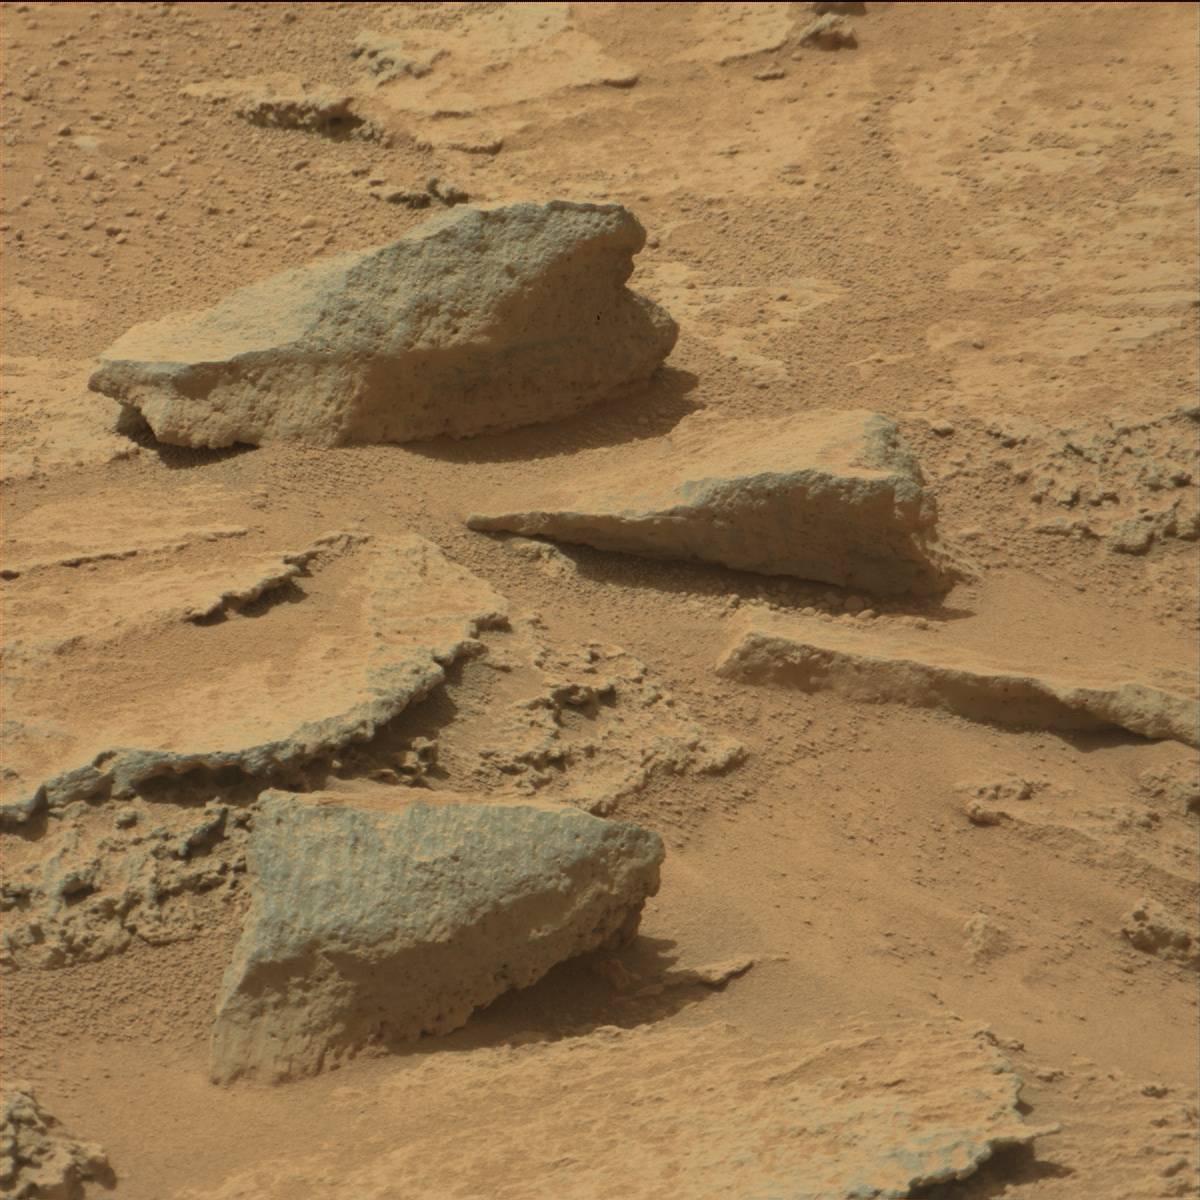
Terrain classes present: Bedrock, Rock, Sand / Soil